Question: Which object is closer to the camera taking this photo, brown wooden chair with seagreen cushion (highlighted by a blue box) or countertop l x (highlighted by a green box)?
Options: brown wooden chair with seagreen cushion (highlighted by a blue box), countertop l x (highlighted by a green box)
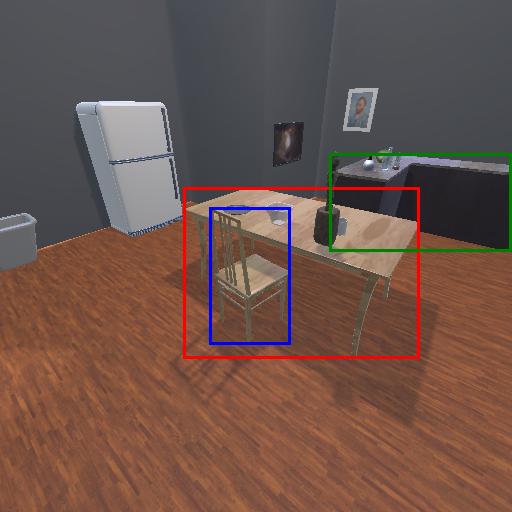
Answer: brown wooden chair with seagreen cushion (highlighted by a blue box)